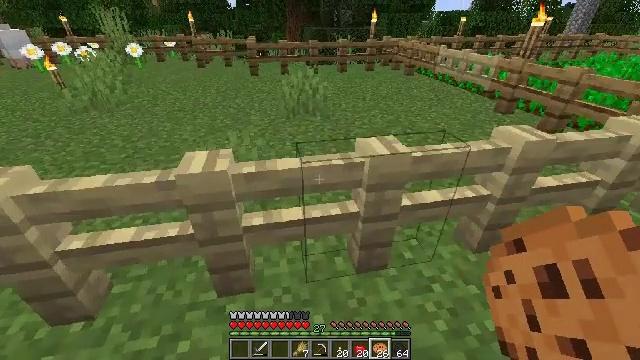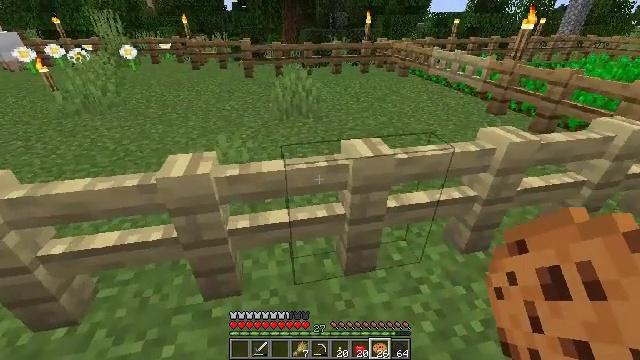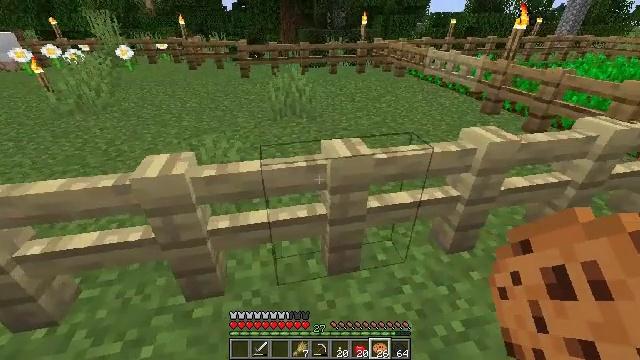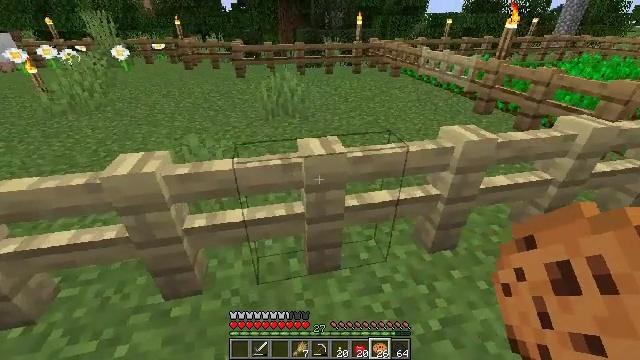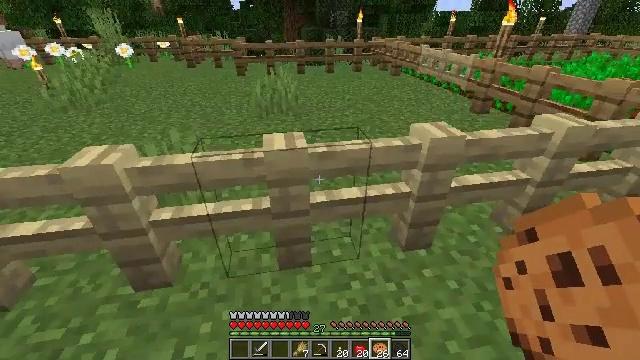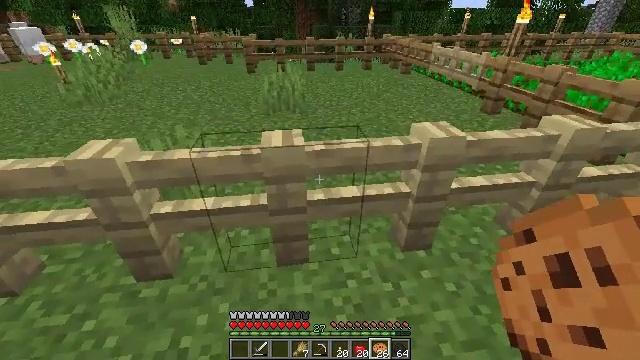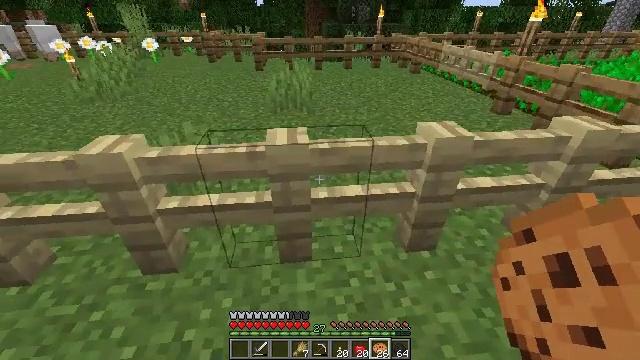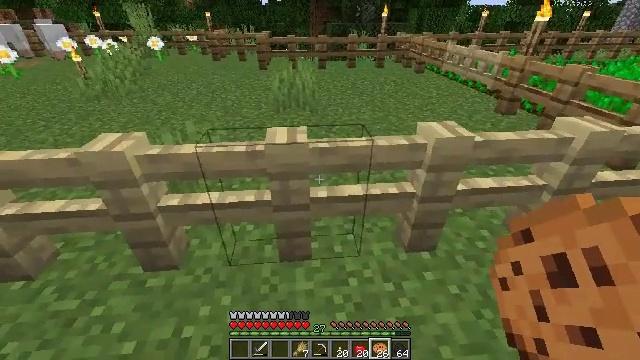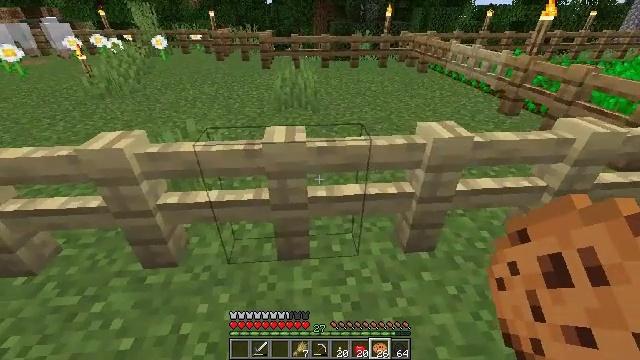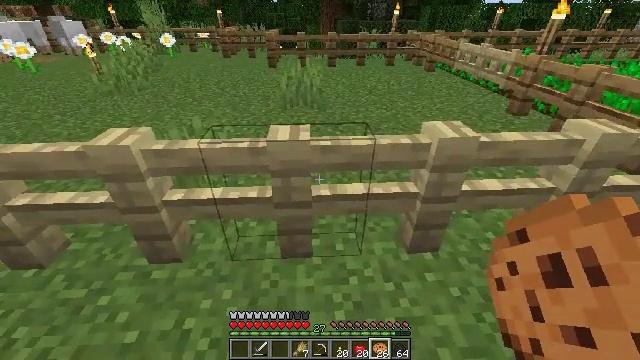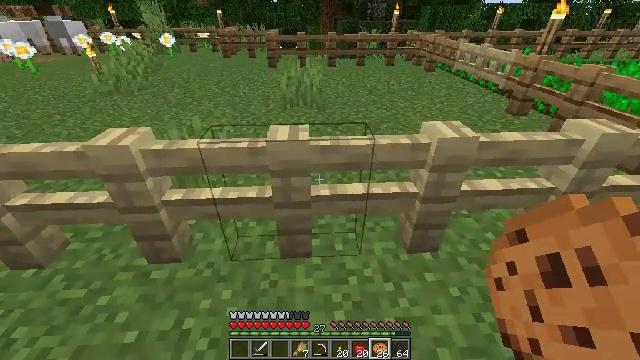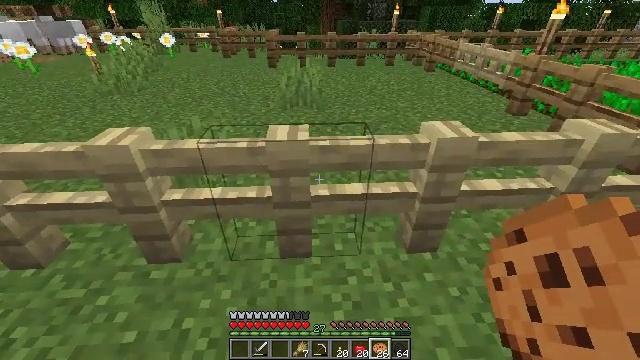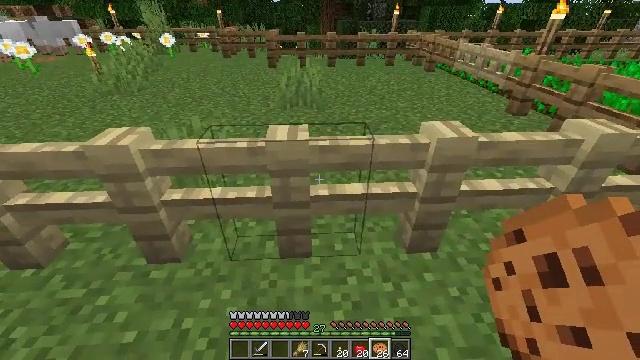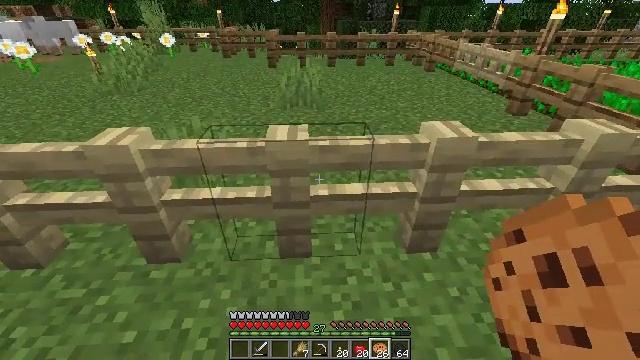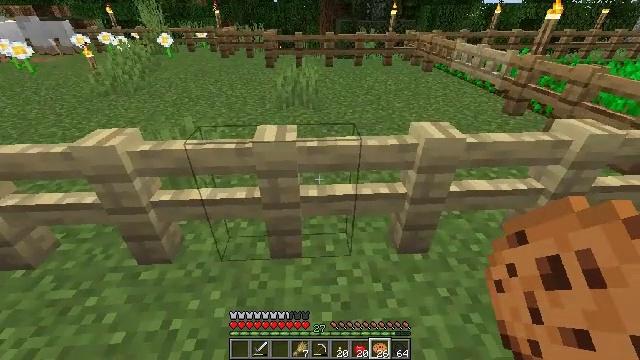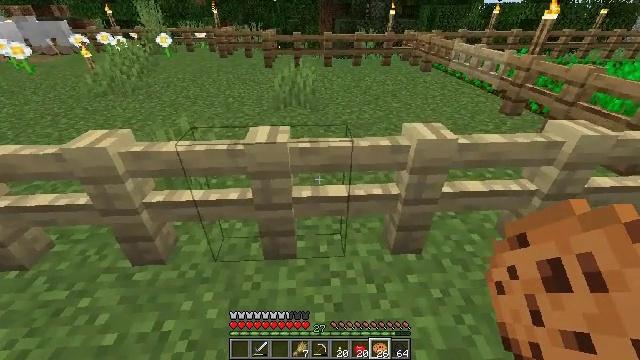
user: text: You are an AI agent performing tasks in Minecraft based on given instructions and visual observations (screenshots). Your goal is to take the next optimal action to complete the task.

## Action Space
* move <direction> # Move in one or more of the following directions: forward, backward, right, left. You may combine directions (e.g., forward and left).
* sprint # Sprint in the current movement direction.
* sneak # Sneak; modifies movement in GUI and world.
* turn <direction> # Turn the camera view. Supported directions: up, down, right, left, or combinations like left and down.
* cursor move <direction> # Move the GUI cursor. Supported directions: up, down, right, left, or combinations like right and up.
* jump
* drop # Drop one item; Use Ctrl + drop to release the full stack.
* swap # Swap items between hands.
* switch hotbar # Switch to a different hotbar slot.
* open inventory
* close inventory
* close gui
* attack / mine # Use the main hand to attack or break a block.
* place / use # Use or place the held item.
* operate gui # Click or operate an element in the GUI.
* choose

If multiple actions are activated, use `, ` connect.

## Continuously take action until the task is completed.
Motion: motion action
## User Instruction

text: Break the birch fence.
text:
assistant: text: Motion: move right
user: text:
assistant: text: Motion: move right
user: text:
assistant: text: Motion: move right
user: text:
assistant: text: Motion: turn left
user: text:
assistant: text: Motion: turn left
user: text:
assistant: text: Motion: turn left
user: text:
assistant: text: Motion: no_op
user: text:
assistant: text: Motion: no_op
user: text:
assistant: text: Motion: turn left
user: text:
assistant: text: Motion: no_op
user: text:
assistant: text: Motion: no_op
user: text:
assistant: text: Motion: no_op
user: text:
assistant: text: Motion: no_op
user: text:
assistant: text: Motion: move right
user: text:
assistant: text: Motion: move right
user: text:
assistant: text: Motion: no_op
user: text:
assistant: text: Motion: no_op
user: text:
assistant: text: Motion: turn left
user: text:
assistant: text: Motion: no_op
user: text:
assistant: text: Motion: no_op
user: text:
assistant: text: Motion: no_op
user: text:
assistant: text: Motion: no_op
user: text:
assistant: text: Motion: no_op
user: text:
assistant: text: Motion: no_op
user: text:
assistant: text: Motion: no_op
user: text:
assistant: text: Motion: no_op
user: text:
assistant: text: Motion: no_op
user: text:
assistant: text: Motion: turn right and down
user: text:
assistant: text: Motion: turn right
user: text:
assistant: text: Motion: turn right and up